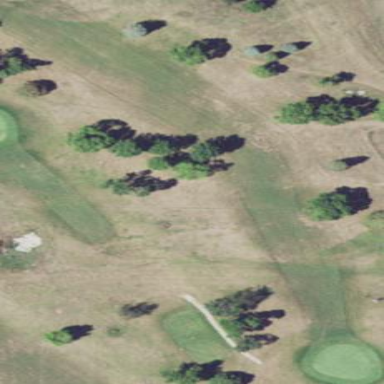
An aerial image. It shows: Golf fairway in the image.